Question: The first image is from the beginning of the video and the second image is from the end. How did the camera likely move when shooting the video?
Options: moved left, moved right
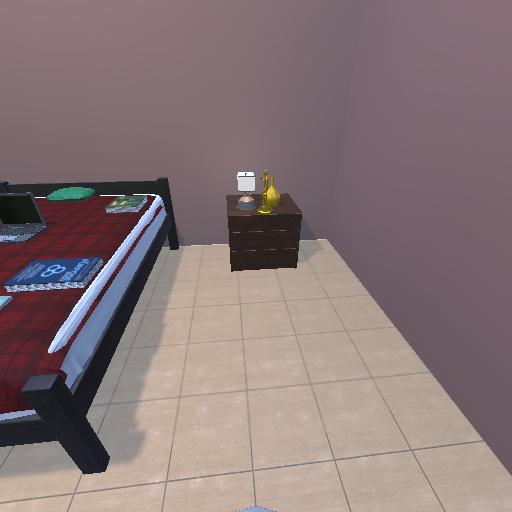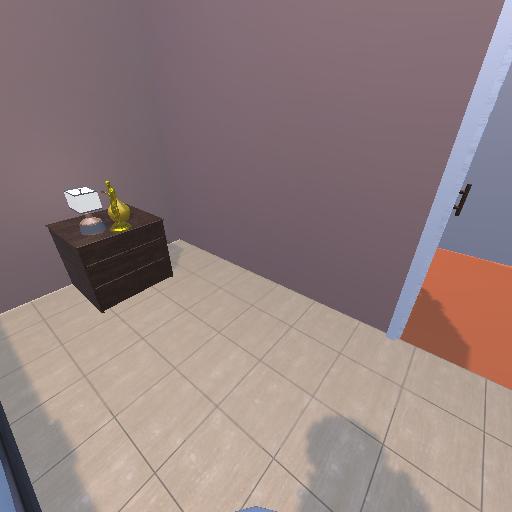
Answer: moved left